Aerial crown-view tile of a tropical tree (Barro Colorado Island, Panama), acquired 20250818:
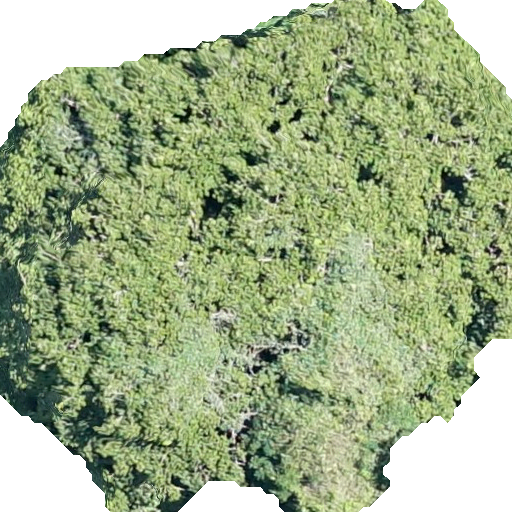
Species: Sterculia apetala
GBIF accepted scientific name: Sterculia apetala
Crown area: 336.144 m²